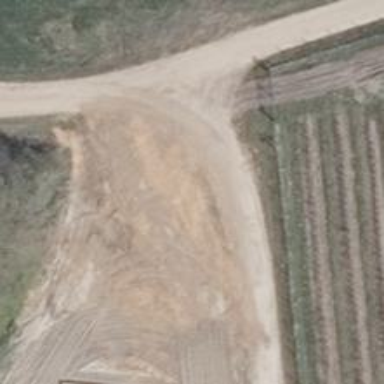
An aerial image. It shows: Sandy track road with grade3 tracktype.